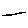
Label: line